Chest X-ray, AP view. Patient: 52 years old, sex F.
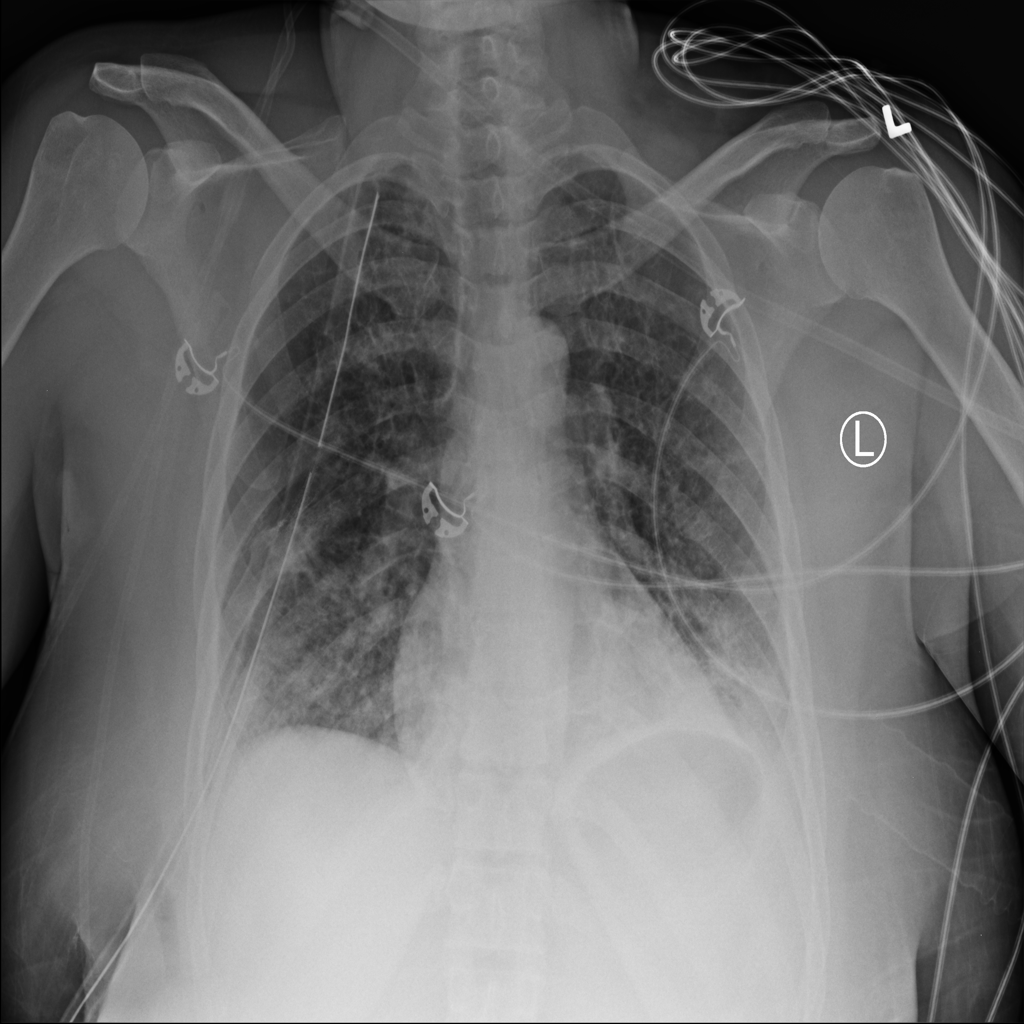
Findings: Atelectasis